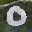
Label: 0